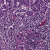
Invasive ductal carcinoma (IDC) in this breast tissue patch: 0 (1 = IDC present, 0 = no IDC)